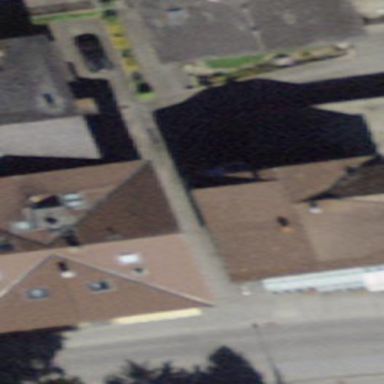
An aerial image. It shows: Restaurant building.